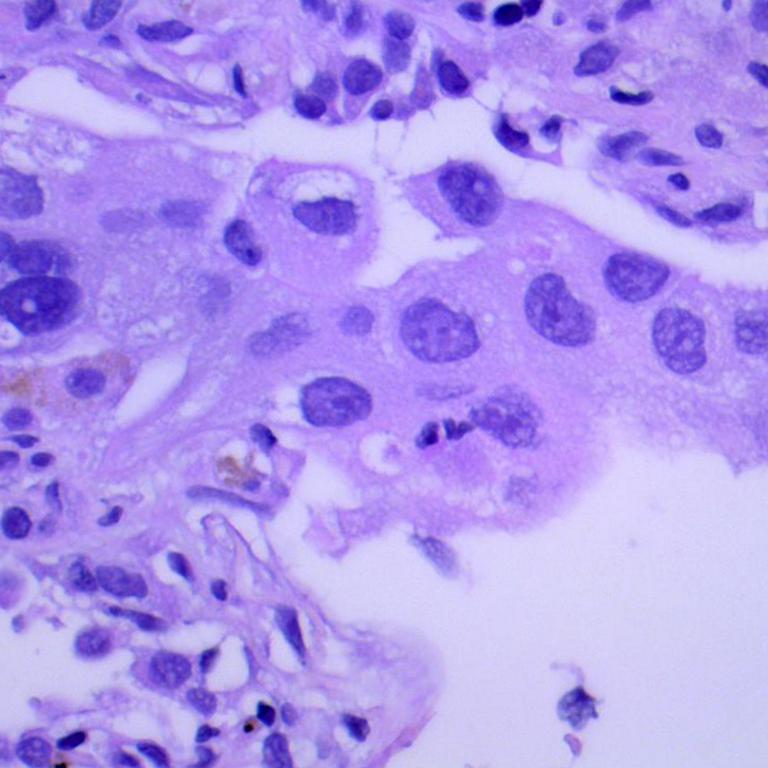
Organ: lung
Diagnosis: adenocarcinomas